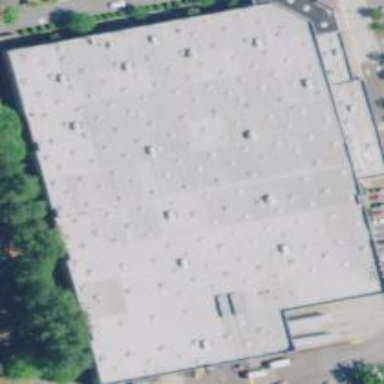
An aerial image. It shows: Wholesale shop located inside building.